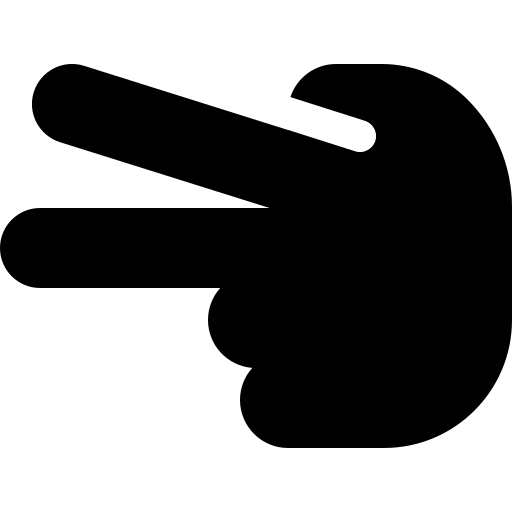
Tags: icon, FontAwesome, fa-icon, solid, hand, scissors